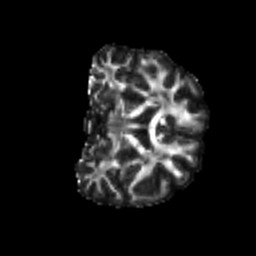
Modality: FA
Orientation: coronal
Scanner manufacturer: siemens
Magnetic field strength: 3 T
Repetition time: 4 s
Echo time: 0.0594 s